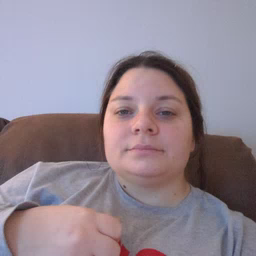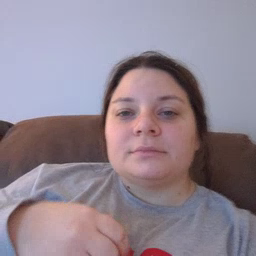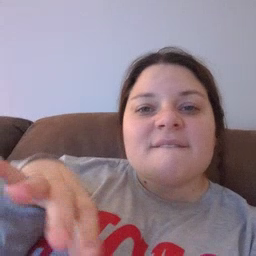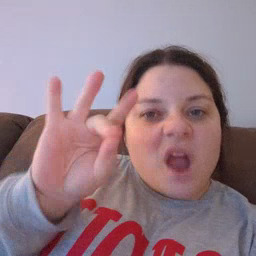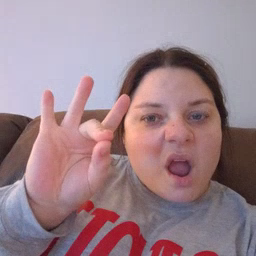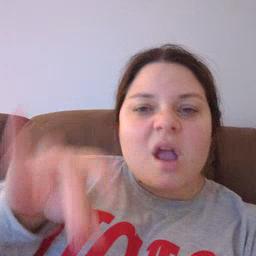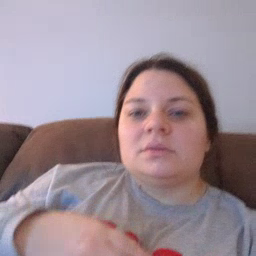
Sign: find